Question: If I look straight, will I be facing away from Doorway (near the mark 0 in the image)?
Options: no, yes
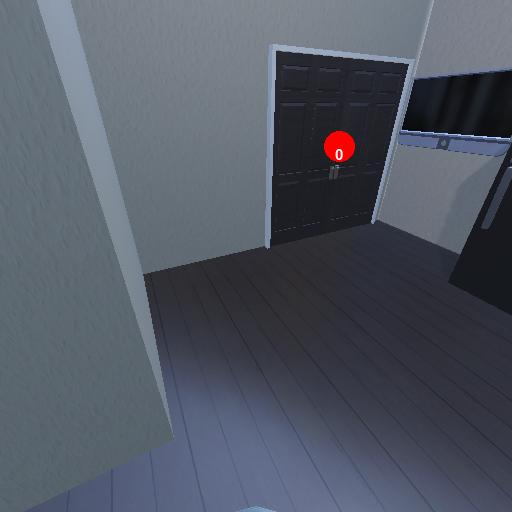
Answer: no